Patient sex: M
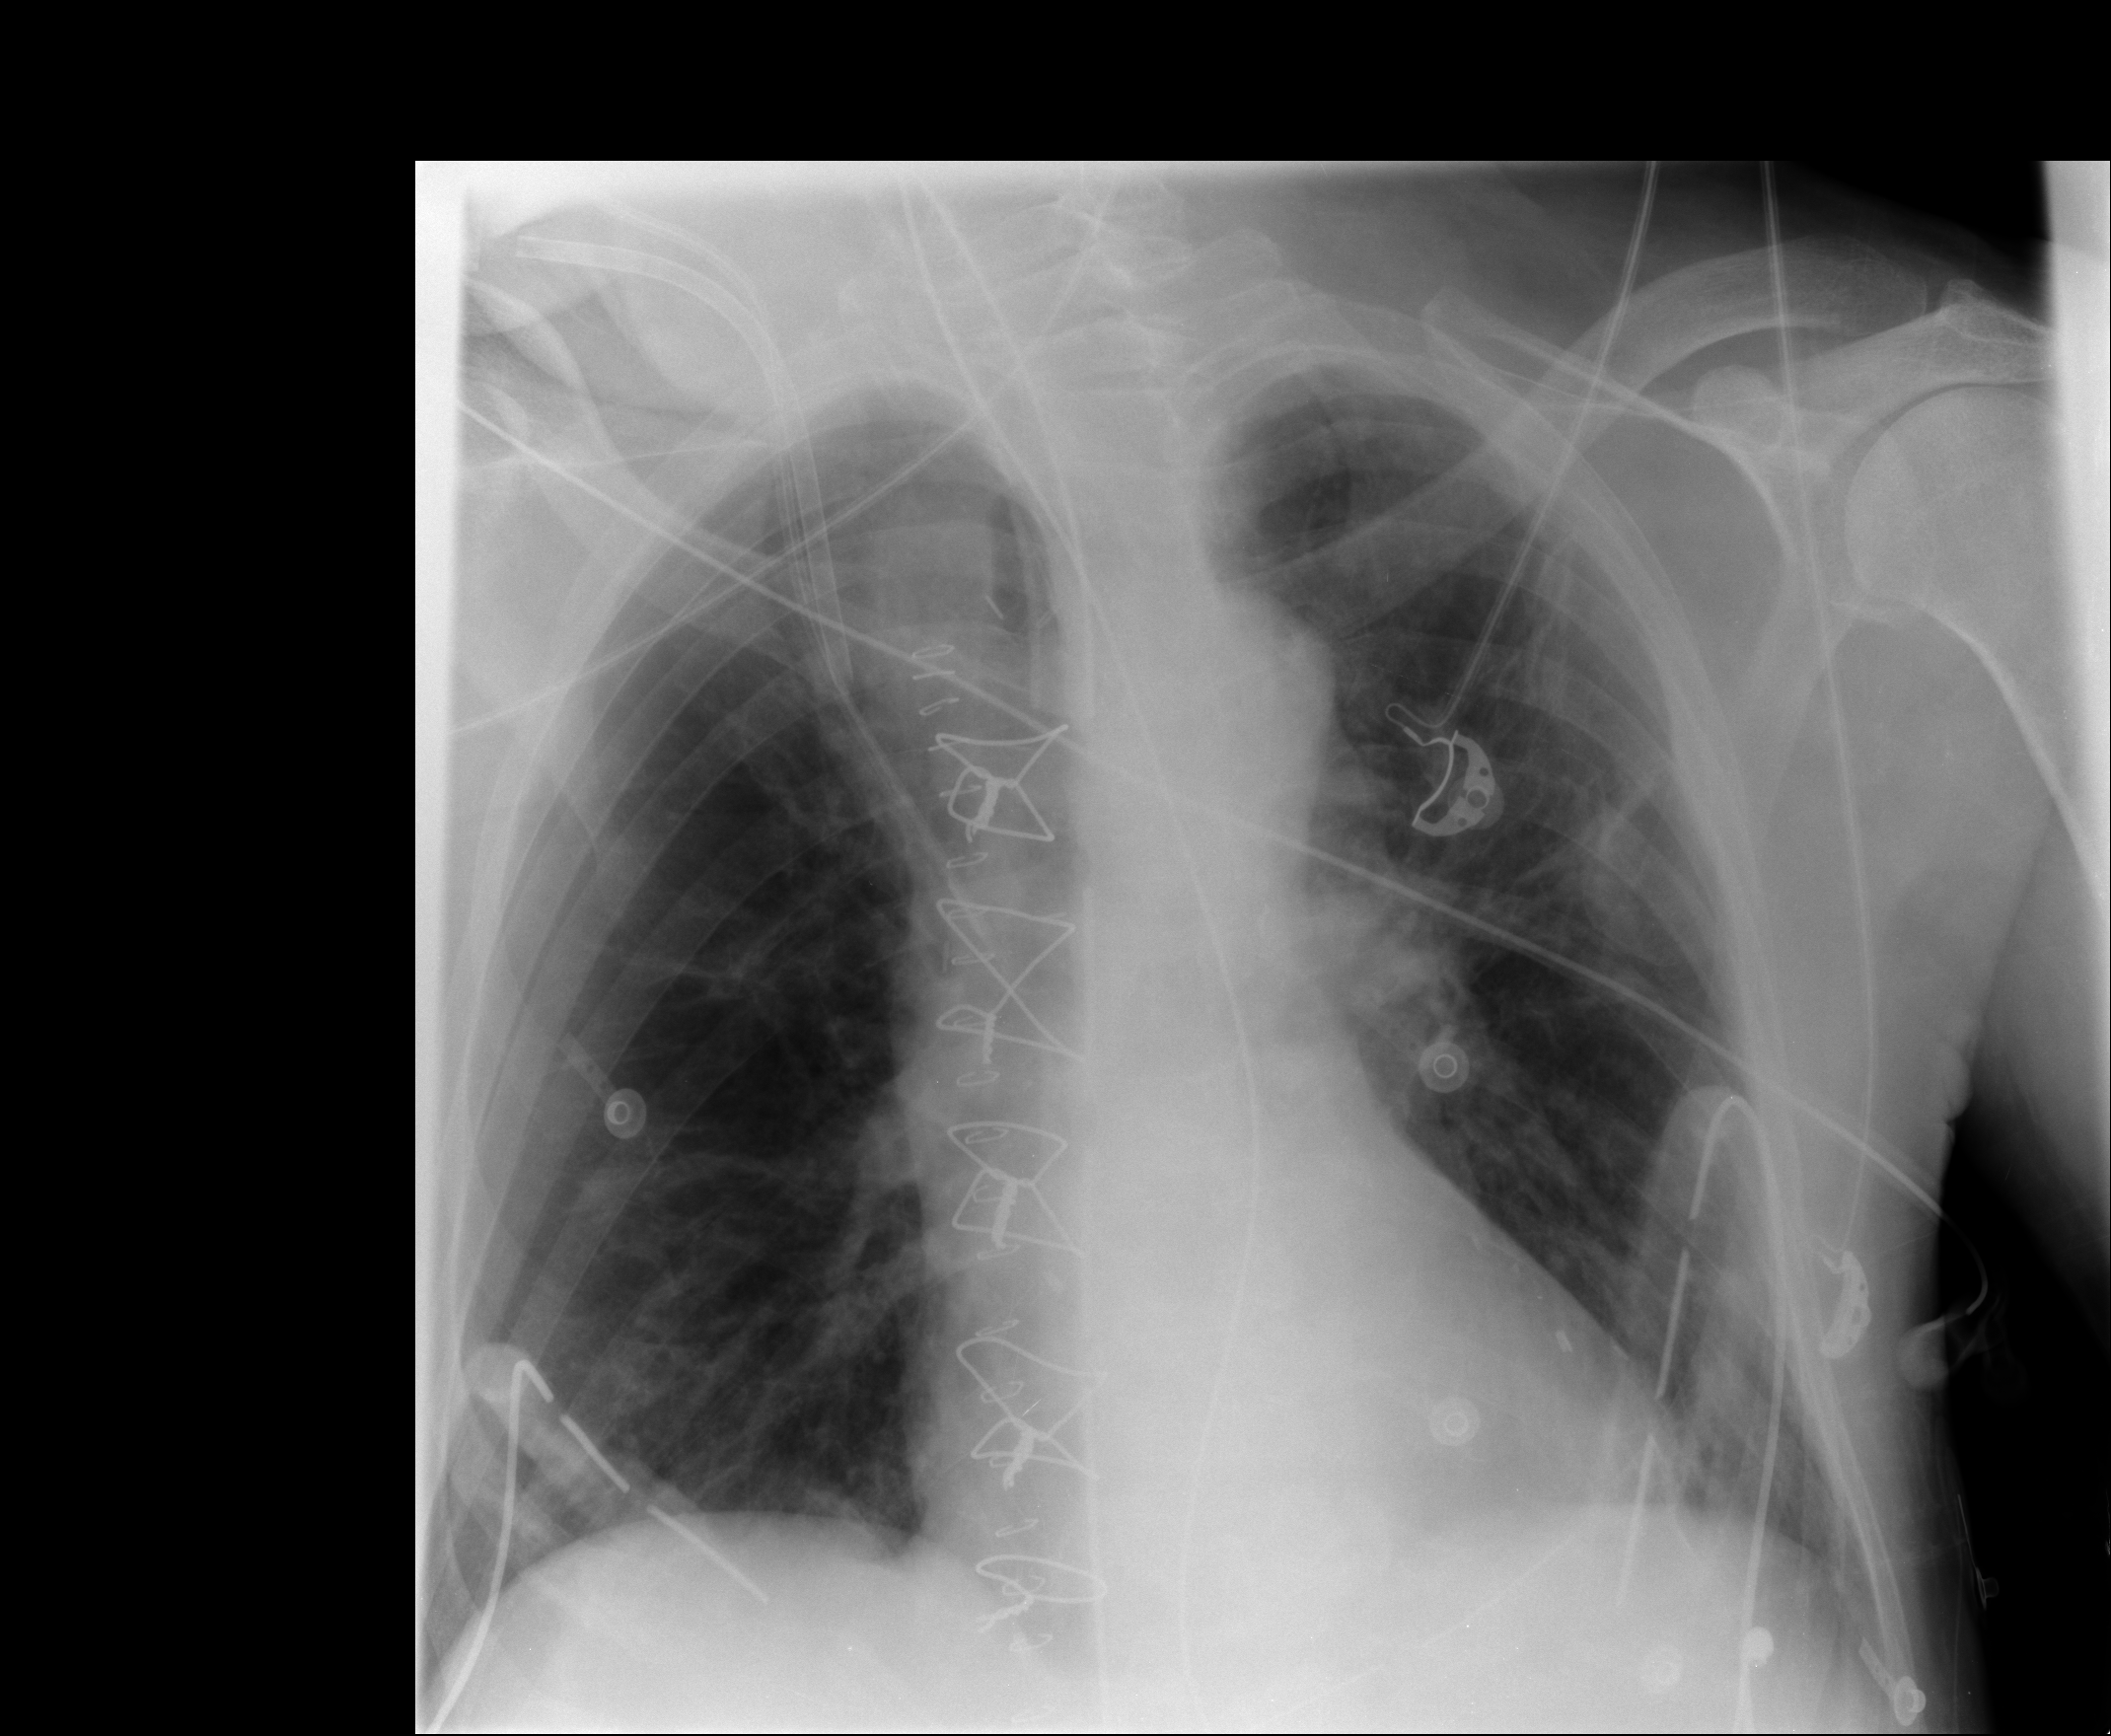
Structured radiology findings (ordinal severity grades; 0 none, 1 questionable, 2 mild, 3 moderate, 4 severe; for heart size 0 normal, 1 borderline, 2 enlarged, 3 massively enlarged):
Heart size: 0
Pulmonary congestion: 1
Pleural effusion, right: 0
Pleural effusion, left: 0
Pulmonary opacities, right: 0
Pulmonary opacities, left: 1
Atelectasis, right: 1
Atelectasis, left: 1